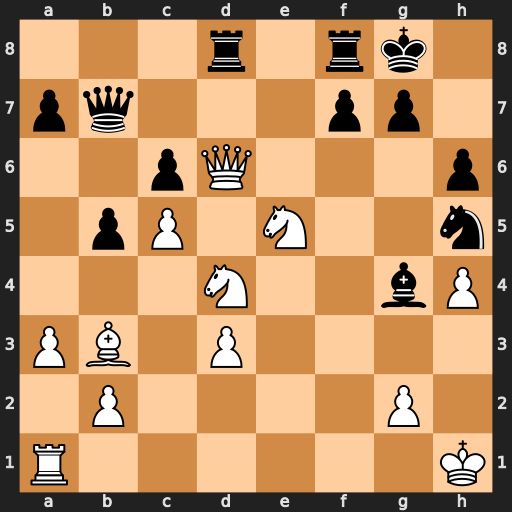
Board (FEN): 3r1rk1/pq3pp1/2pQ3p/1pP1N2n/3N2bP/PB1P4/1P4P1/R6K
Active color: w
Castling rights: -
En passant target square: -
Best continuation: Nxf7 Qxf7 Bxf7+